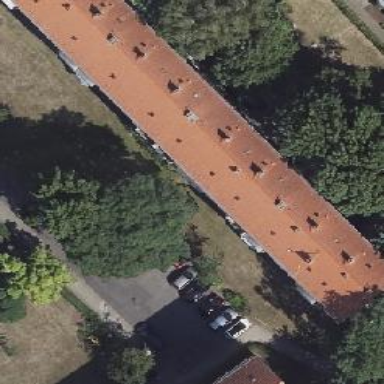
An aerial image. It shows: Gabled apartments building with roof tiles.